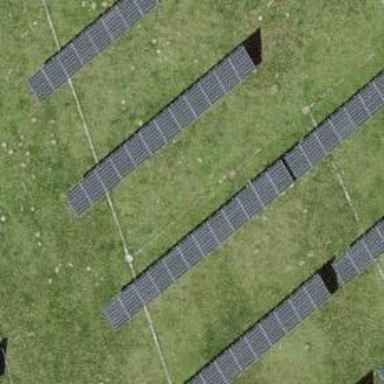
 consisting of solar photovoltaic panels."